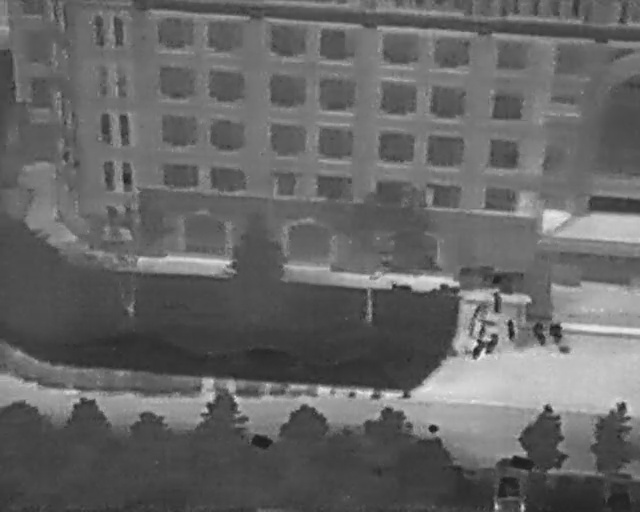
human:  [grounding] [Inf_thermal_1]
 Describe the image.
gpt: In the satellite image, there is  <ref>2 medium car </ref> <box>[[76, 92, 82, 99, 2], [93, 92, 99, 99, 2]]</box> located at bottom right,  <ref>4 medium bicycle </ref> <box>[[75, 57, 79, 59, 2], [72, 59, 76, 62, 23], [82, 63, 86, 66, 166], [84, 63, 88, 66, 166]]</box> located at right,  <ref>5 small bicycle </ref> <box>[[72, 63, 75, 64, 14], [73, 63, 76, 65, 18], [72, 67, 76, 69, 24], [74, 66, 78, 68, 24], [78, 63, 81, 65, 173]]</box> located at right.